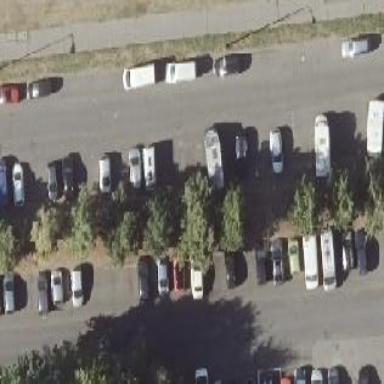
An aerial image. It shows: Street-side parking area.